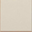
Piece: xx